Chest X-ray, PA view. Patient: 28 years old, sex M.
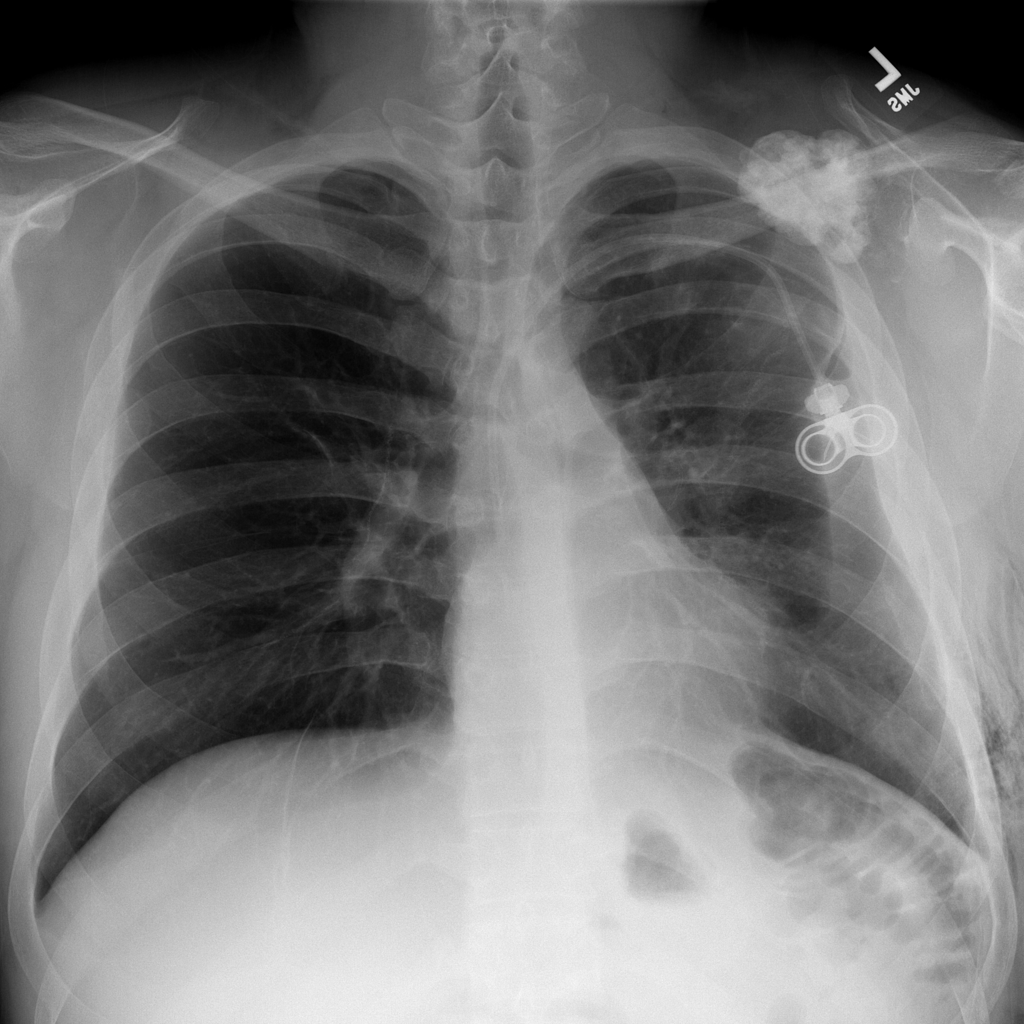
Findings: Emphysema, Mass, Pneumothorax